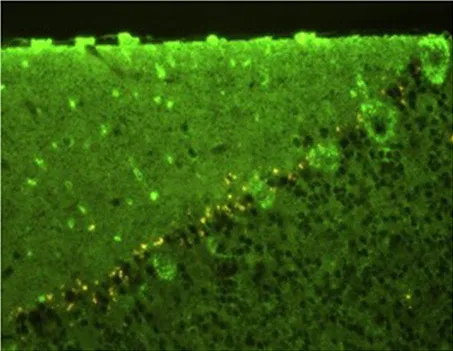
Indirect immunofluorescence assay on primate cerebellar and intestinal sections. (A,B) Granular cytoplasmic and dendritic fluorescence of Purkinje cells and a granular fluorescence of the molecular and granular cerebellar layers. Undiluted CSF.
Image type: pathology (immunostaining)